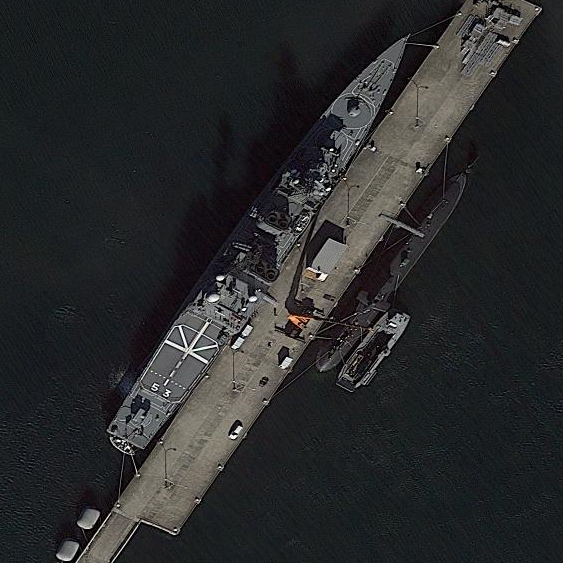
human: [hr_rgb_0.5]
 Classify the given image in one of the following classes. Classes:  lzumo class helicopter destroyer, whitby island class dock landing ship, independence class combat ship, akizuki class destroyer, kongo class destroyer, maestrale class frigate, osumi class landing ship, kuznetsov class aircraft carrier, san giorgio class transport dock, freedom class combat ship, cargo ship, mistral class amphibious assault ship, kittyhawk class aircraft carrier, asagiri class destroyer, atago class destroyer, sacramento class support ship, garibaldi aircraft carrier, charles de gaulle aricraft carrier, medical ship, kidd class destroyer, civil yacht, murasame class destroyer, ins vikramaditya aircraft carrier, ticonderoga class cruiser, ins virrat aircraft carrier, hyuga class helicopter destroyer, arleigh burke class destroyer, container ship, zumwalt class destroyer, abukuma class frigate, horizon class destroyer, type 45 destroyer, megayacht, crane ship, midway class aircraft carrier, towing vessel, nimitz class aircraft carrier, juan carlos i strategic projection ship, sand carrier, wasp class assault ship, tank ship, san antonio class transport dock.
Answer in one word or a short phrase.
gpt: Asagiri class destroyer